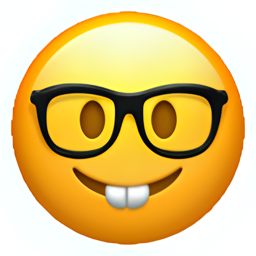
Name: nerd face
Emoji: 🤓
Group: Smileys & Emotion
Sub-group: face-glasses